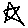
Label: star